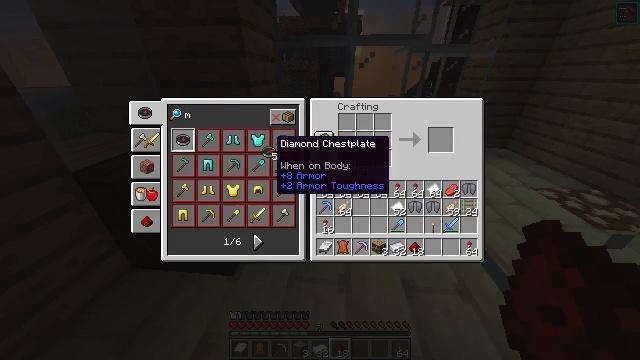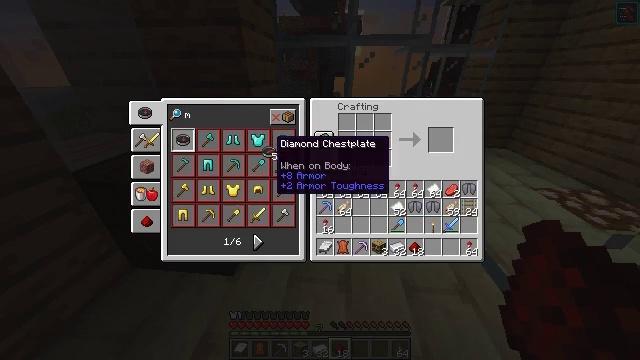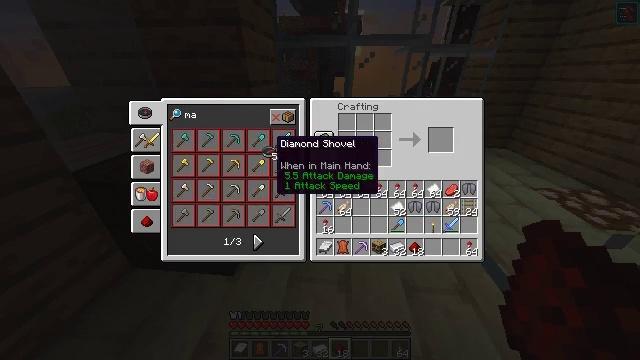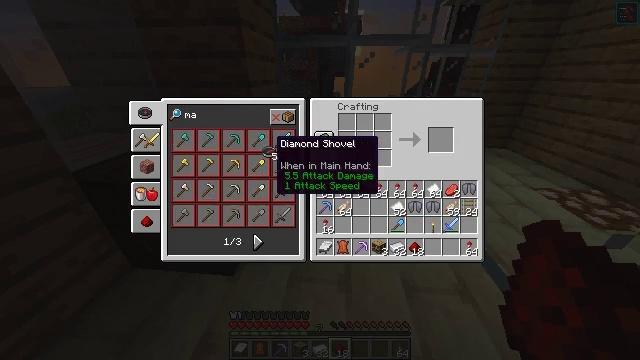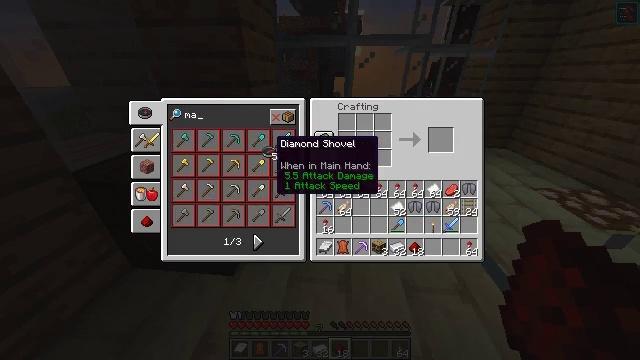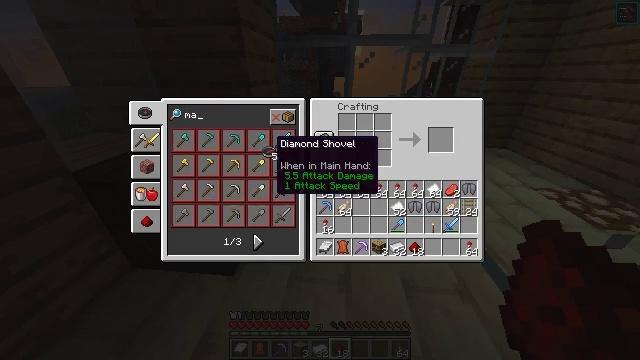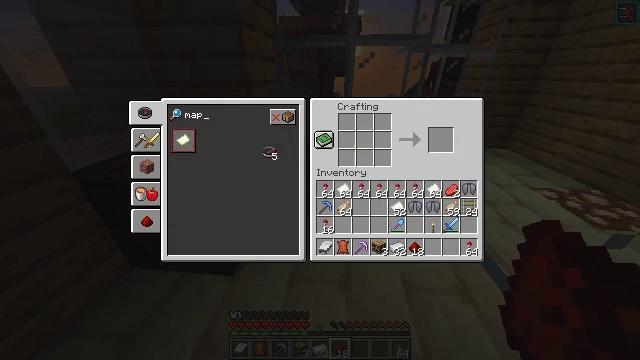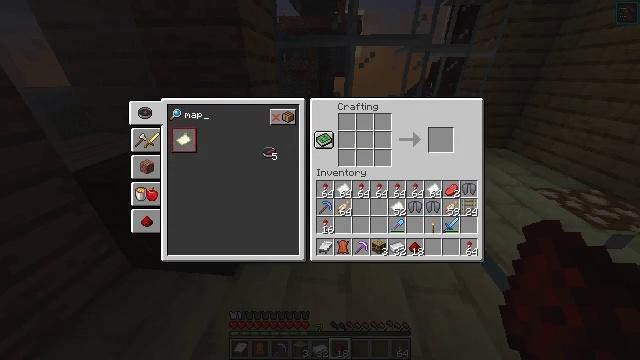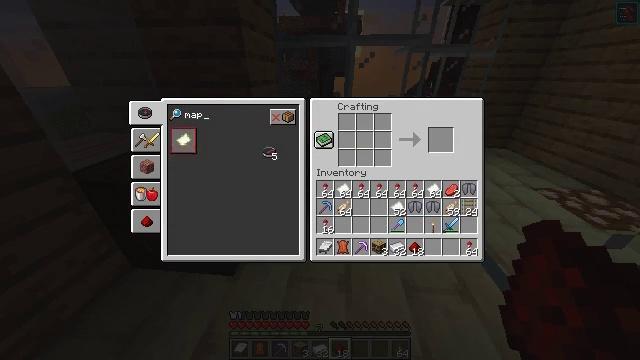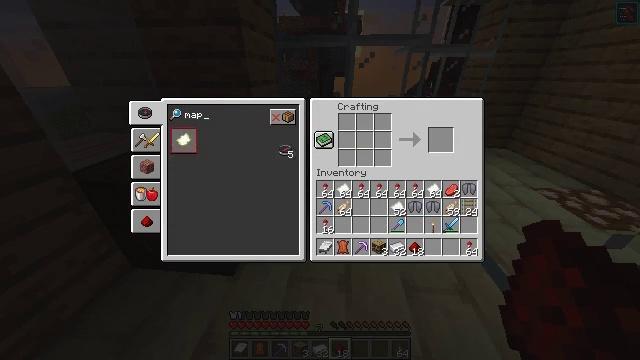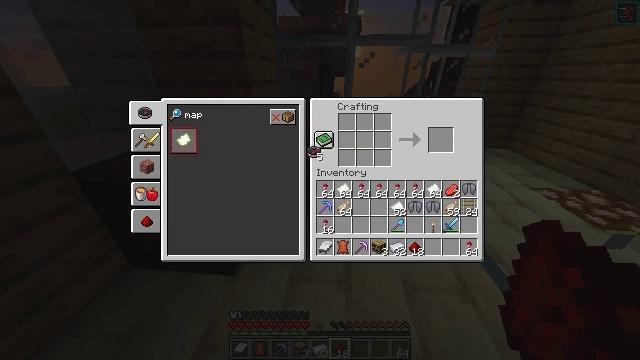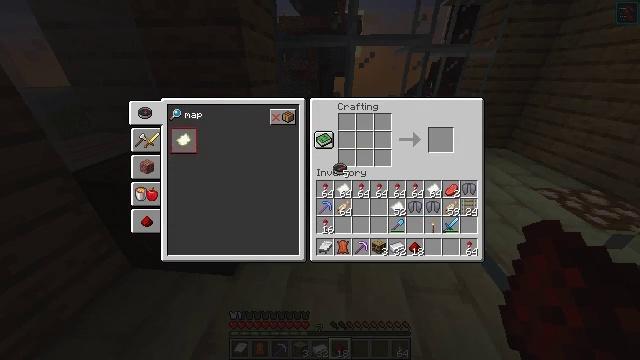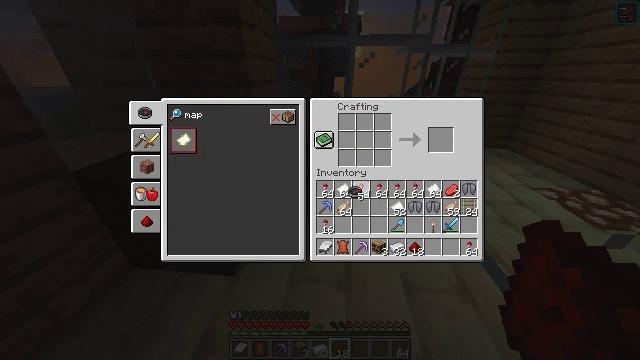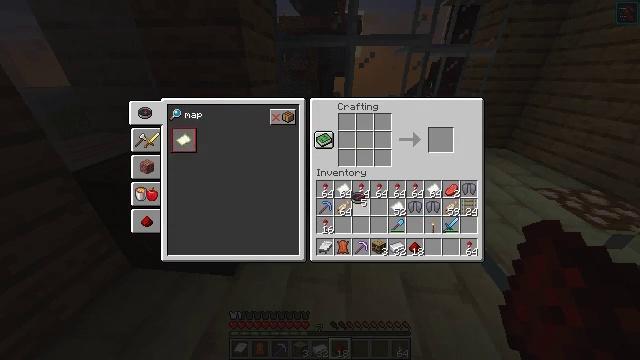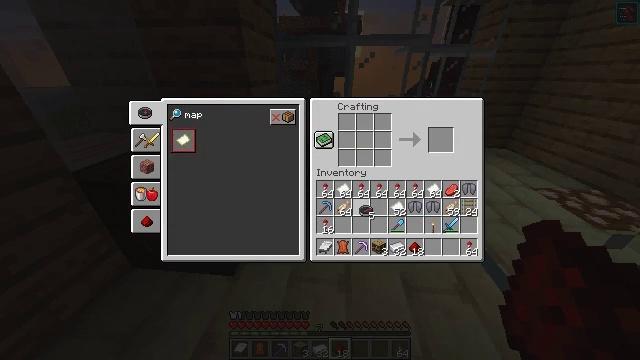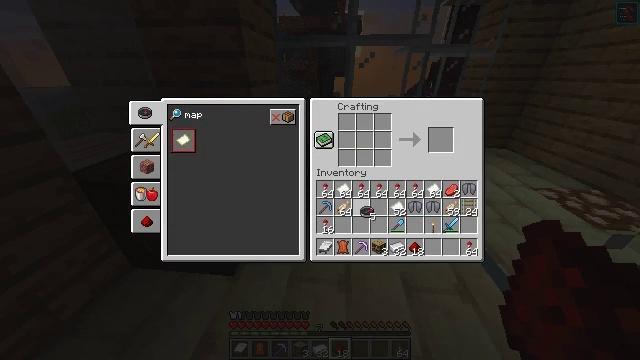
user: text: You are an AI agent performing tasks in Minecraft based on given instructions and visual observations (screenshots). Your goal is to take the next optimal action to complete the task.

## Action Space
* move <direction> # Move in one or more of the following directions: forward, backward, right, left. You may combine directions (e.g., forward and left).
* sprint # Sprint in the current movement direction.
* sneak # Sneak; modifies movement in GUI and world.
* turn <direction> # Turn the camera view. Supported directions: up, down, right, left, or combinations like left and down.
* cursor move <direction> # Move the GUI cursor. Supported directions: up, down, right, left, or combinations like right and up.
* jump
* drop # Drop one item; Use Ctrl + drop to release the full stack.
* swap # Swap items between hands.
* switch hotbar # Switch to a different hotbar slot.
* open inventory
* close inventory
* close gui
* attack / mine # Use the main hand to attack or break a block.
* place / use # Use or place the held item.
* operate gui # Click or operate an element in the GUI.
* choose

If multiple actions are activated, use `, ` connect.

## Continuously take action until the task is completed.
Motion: motion action
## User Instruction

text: Use paper and a compass to craft a map.
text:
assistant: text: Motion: no_op
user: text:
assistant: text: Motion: move left
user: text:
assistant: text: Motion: no_op
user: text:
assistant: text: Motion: no_op
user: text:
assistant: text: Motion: no_op
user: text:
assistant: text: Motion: no_op
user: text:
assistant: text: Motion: no_op
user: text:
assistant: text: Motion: no_op
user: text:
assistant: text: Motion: cursor move right
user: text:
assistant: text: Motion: cursor move right
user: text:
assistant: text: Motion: cursor move right and down
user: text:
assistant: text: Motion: cursor move right and down
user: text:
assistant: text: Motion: no_op
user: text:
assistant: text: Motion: cursor move right and down
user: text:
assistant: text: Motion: no_op
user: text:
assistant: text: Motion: operate gui
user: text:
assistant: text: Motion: operate gui
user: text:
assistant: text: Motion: no_op
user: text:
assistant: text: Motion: no_op
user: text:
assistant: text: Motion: no_op
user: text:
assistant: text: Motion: no_op
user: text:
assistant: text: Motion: no_op
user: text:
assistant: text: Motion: cursor move left and up
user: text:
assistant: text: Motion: cursor move left and up
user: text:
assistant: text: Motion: cursor move left
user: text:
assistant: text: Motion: cursor move left
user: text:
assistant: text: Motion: cursor move left
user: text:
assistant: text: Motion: sneak, cursor move left
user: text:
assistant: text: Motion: sneak, cursor move right
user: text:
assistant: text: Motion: sneak, cursor move right